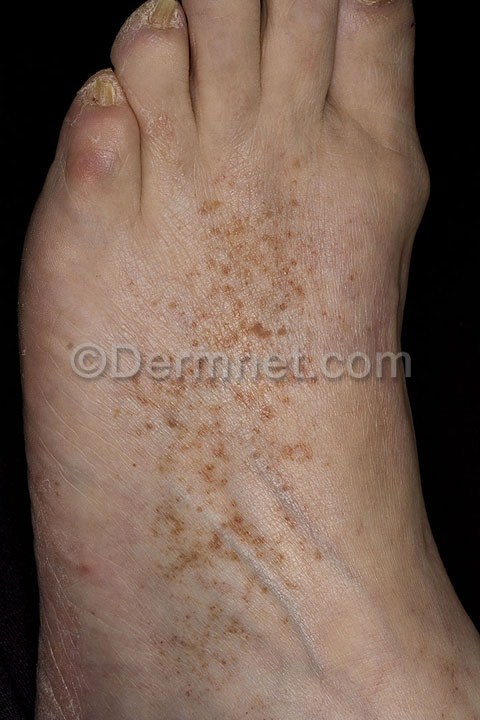
Disease: Vasculitis Photos